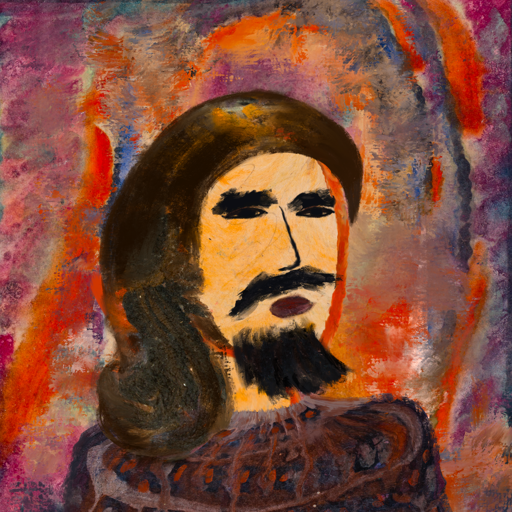
Background: Experience, Head And Neck Side: Experience, Face Side: Mosgoul, Bust: Hypocrite, Hair Side: Gypsy_Queen, Head Accessory: Blank, Second Necklace: Blank, Necklace: Blank, Baby: Blank